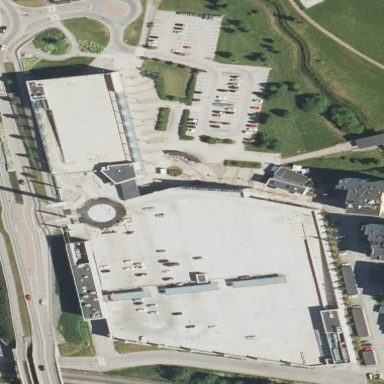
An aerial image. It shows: Retail area.